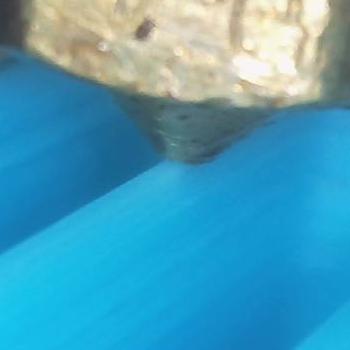
Flow rate: 89%